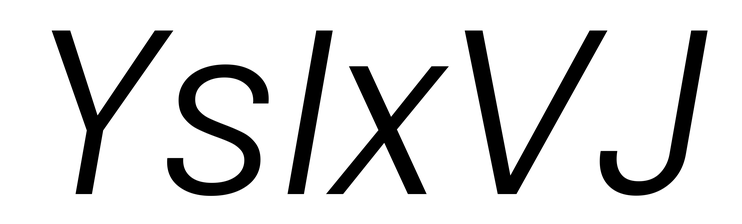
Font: Poppins-LightItalic